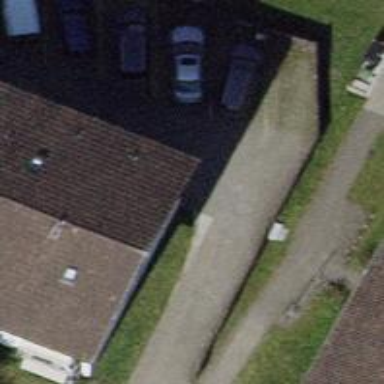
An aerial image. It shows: Driveway made of paving stones.